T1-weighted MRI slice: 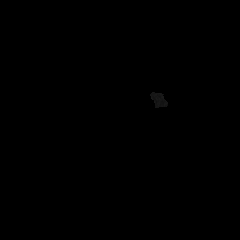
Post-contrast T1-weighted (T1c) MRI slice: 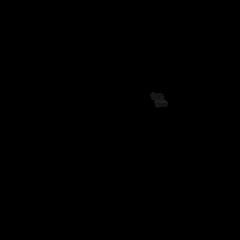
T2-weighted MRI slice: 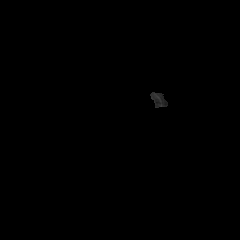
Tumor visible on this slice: no